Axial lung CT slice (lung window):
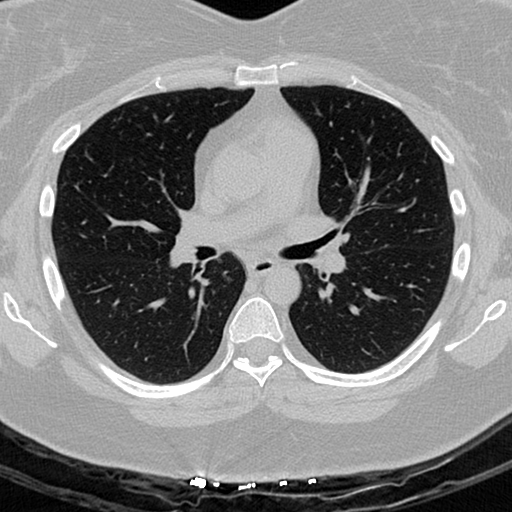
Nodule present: no